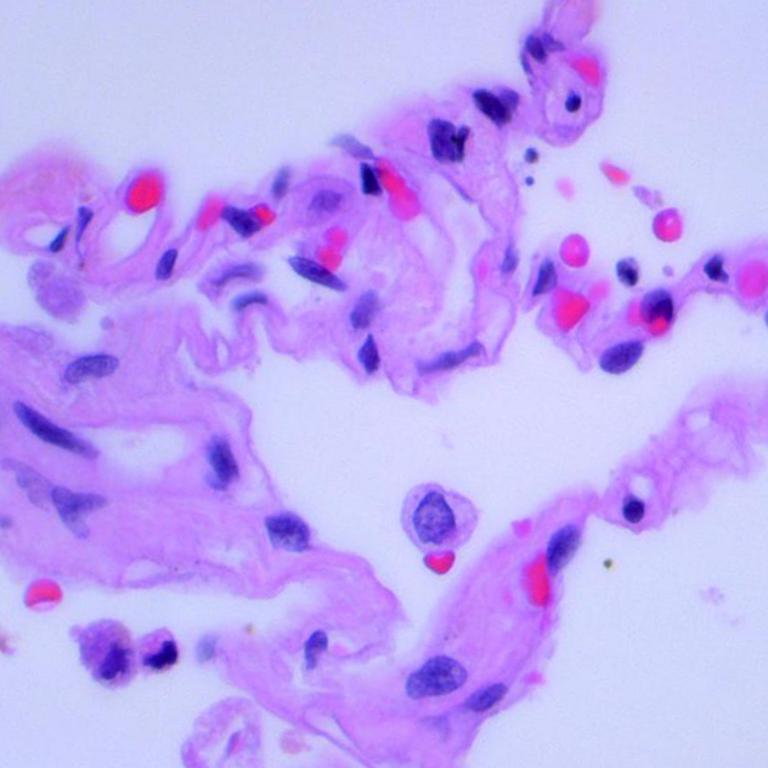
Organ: lung
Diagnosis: benign